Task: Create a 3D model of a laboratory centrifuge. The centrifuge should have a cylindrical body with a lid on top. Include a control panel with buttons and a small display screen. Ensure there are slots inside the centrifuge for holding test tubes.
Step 597:
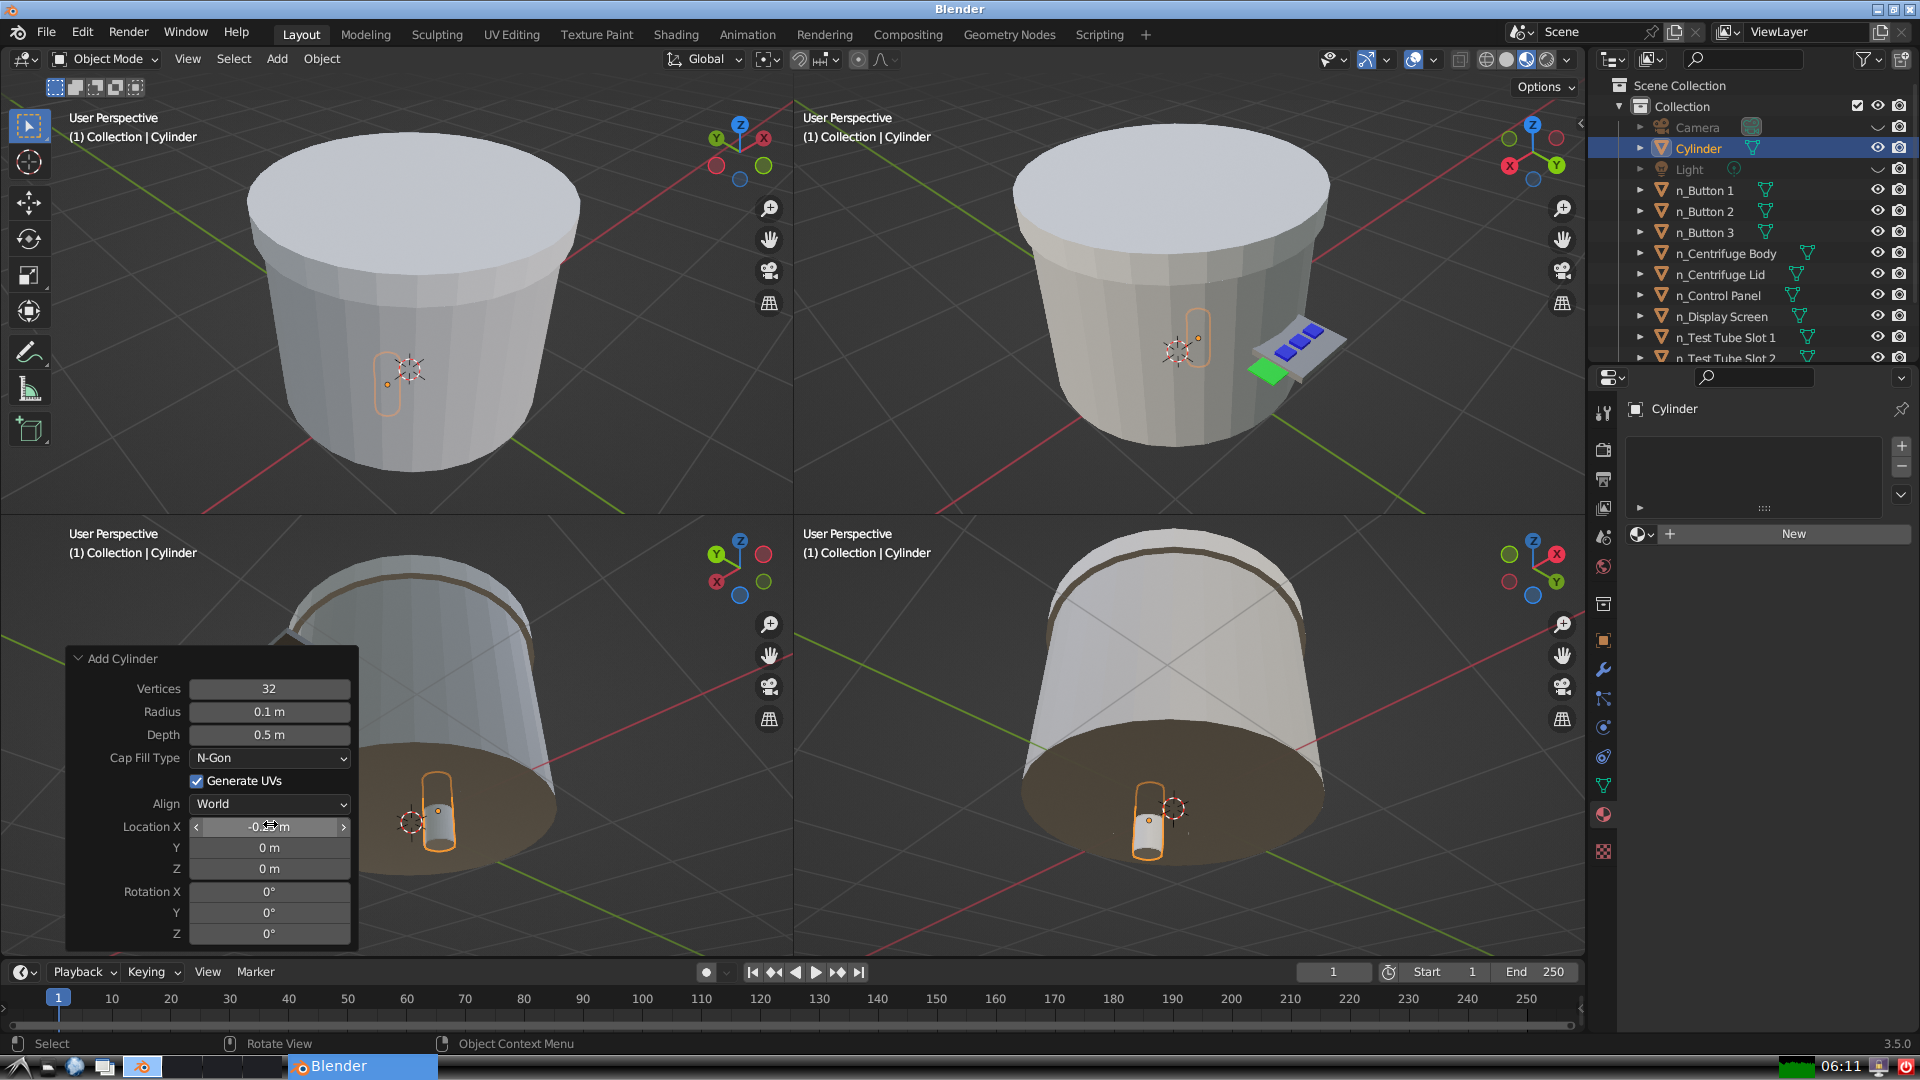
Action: {"mouse_move": [270, 844]}